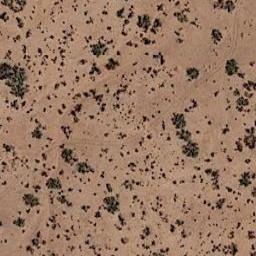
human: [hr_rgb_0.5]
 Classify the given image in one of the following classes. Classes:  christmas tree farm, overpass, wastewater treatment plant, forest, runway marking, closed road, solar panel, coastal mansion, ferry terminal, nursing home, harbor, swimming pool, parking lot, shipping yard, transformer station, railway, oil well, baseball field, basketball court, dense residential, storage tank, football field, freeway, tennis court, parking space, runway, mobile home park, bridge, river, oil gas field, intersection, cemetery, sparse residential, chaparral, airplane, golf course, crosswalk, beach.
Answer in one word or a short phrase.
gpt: chaparral